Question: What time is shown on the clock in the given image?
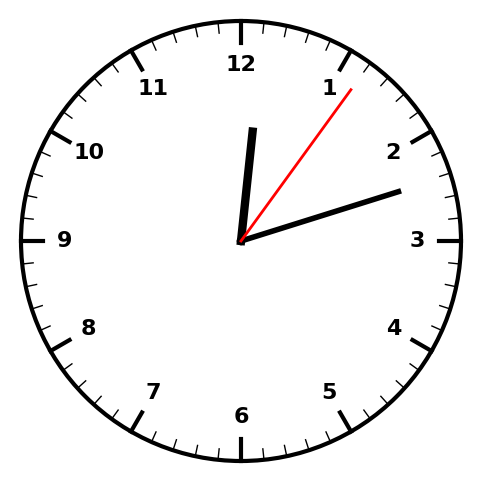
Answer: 12:12:06